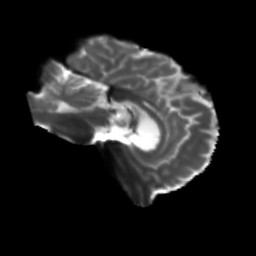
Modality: T2w
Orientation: sagittal
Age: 74
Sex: female
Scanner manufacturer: siemens
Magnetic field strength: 3 T
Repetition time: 5.25 s
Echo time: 0.08 s